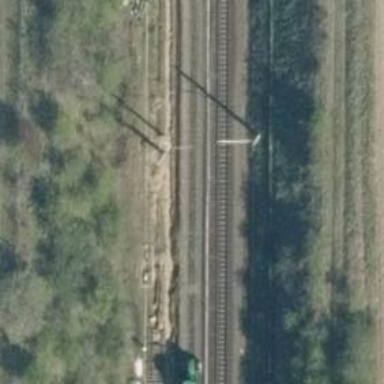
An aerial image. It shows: Railway switch.